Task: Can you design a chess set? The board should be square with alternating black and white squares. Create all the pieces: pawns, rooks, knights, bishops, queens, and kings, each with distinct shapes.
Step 2536:
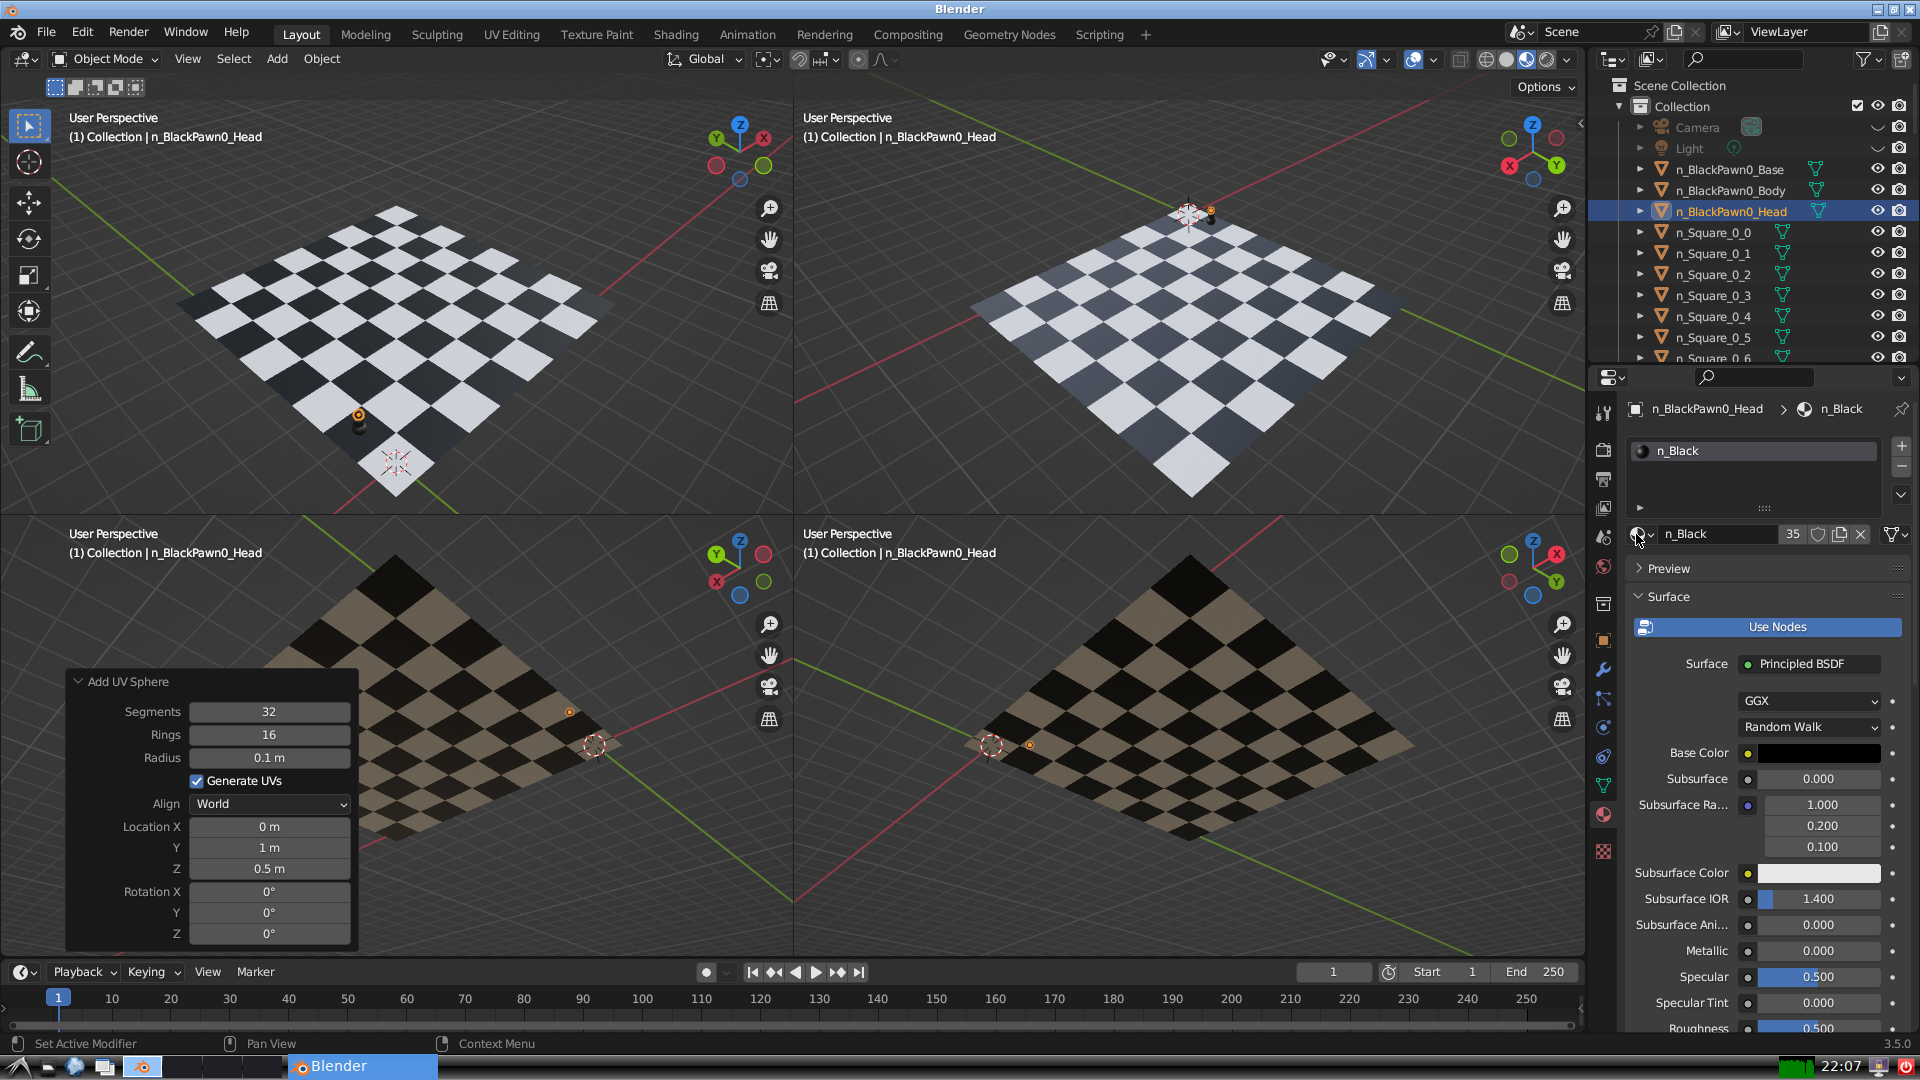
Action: {"mouse_move": [278, 58]}